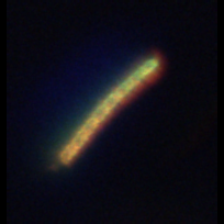
Taxon: Chaetoceros
Group: Diatoms